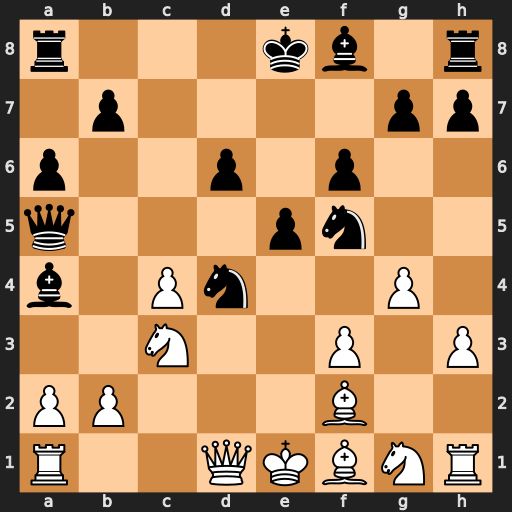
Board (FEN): r3kb1r/1p4pp/p2p1p2/q3pn2/b1Pn2P1/2N2P1P/PP3B2/R2QKBNR
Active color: w
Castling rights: KQkq
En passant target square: -
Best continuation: Qxa4+ Qxa4 Nxa4